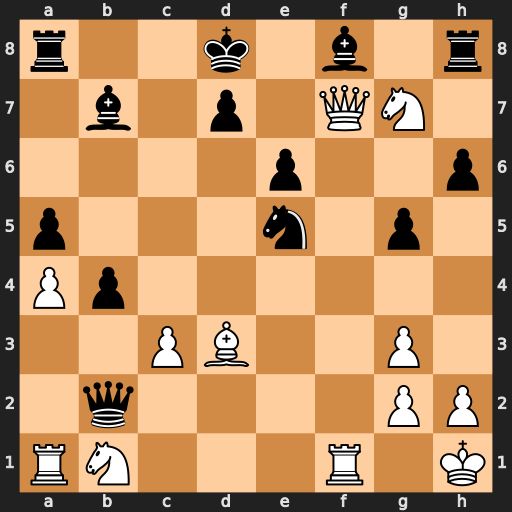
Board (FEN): r2k1b1r/1b1p1QN1/4p2p/p3n1p1/Pp6/2PB2P1/1q4PP/RN3R1K
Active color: w
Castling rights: -
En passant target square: -
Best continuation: Nxe6+ dxe6 Qxb7